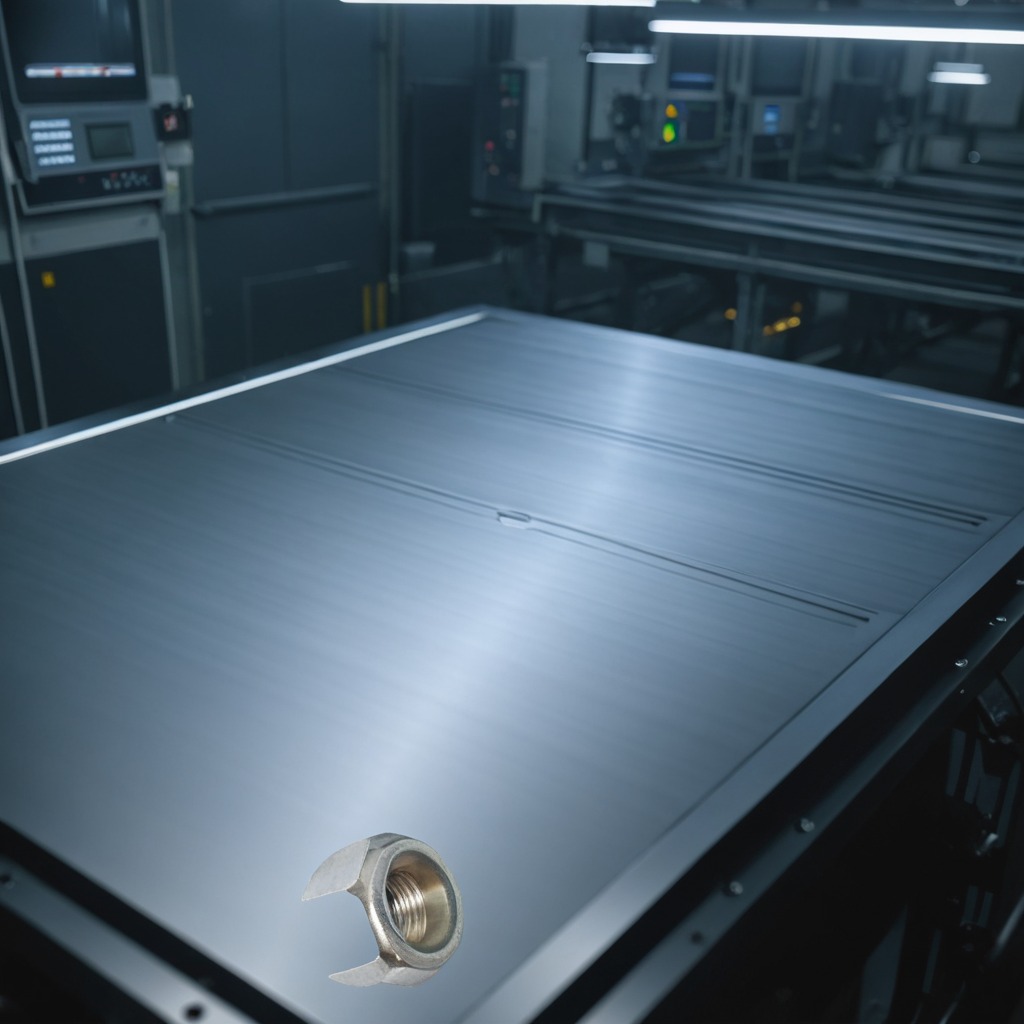
A metal nut is lying on a metal table in a machine shop under fluorescent lights.